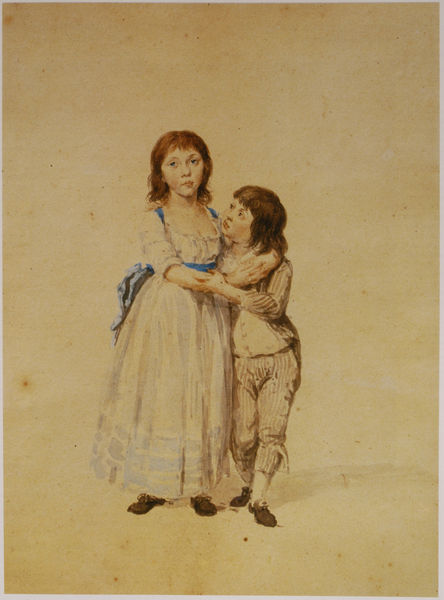
Titel: The Hon. Frances Temple mit ihrem jüngeren Bruder William
Künstler: Johann Georg von Dillis
Institution: (Privatbesitz)
Schlagwörter: blau, gemälde, kopf, weiß, aquarell, gelb, mädchen, braun, grau, haar, hell, kleid, kleider, skizze, zeichnung, blick, rot, tuch, beige, rock, schleife, alt, gesichter, hemd, hose, jung, arme, augen, blass, gesicht, inkarnat, kragen, spitze, trauer, bildnis, hände, portrait, porträt, gehen, haare, familie, kind, paar, saum, blatt, locken, traurig, bauern, kinder, hellblau, schärpe, magd, wangen, liebe, papier, umarmung, zärtlichkeit, zwei, schuhe, studie, abends, backen, laufen, farbe, klein, münder, gestreift, streifen, spitzenkleid, junge, rüschen, knöpfe, geschwister, schwestern, rothaarig, umarmen, strümpfe, penis, knabe, bayern, heimat, sex, stich, koloriert, scherpe, hausfrau, schwester, malen, tracht, pergament, biedermeier, runge, nähe, backe, bleich, fragend, dirndl, bruder, bauernkinder, bundhose, vertrauen, fragen, kümmern, von vorne, choloriert, frances, beach, mädchen und junuge, sieht auf, kinder geschwister, gesxhwisterpaar, blaue sxhleife